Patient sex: F
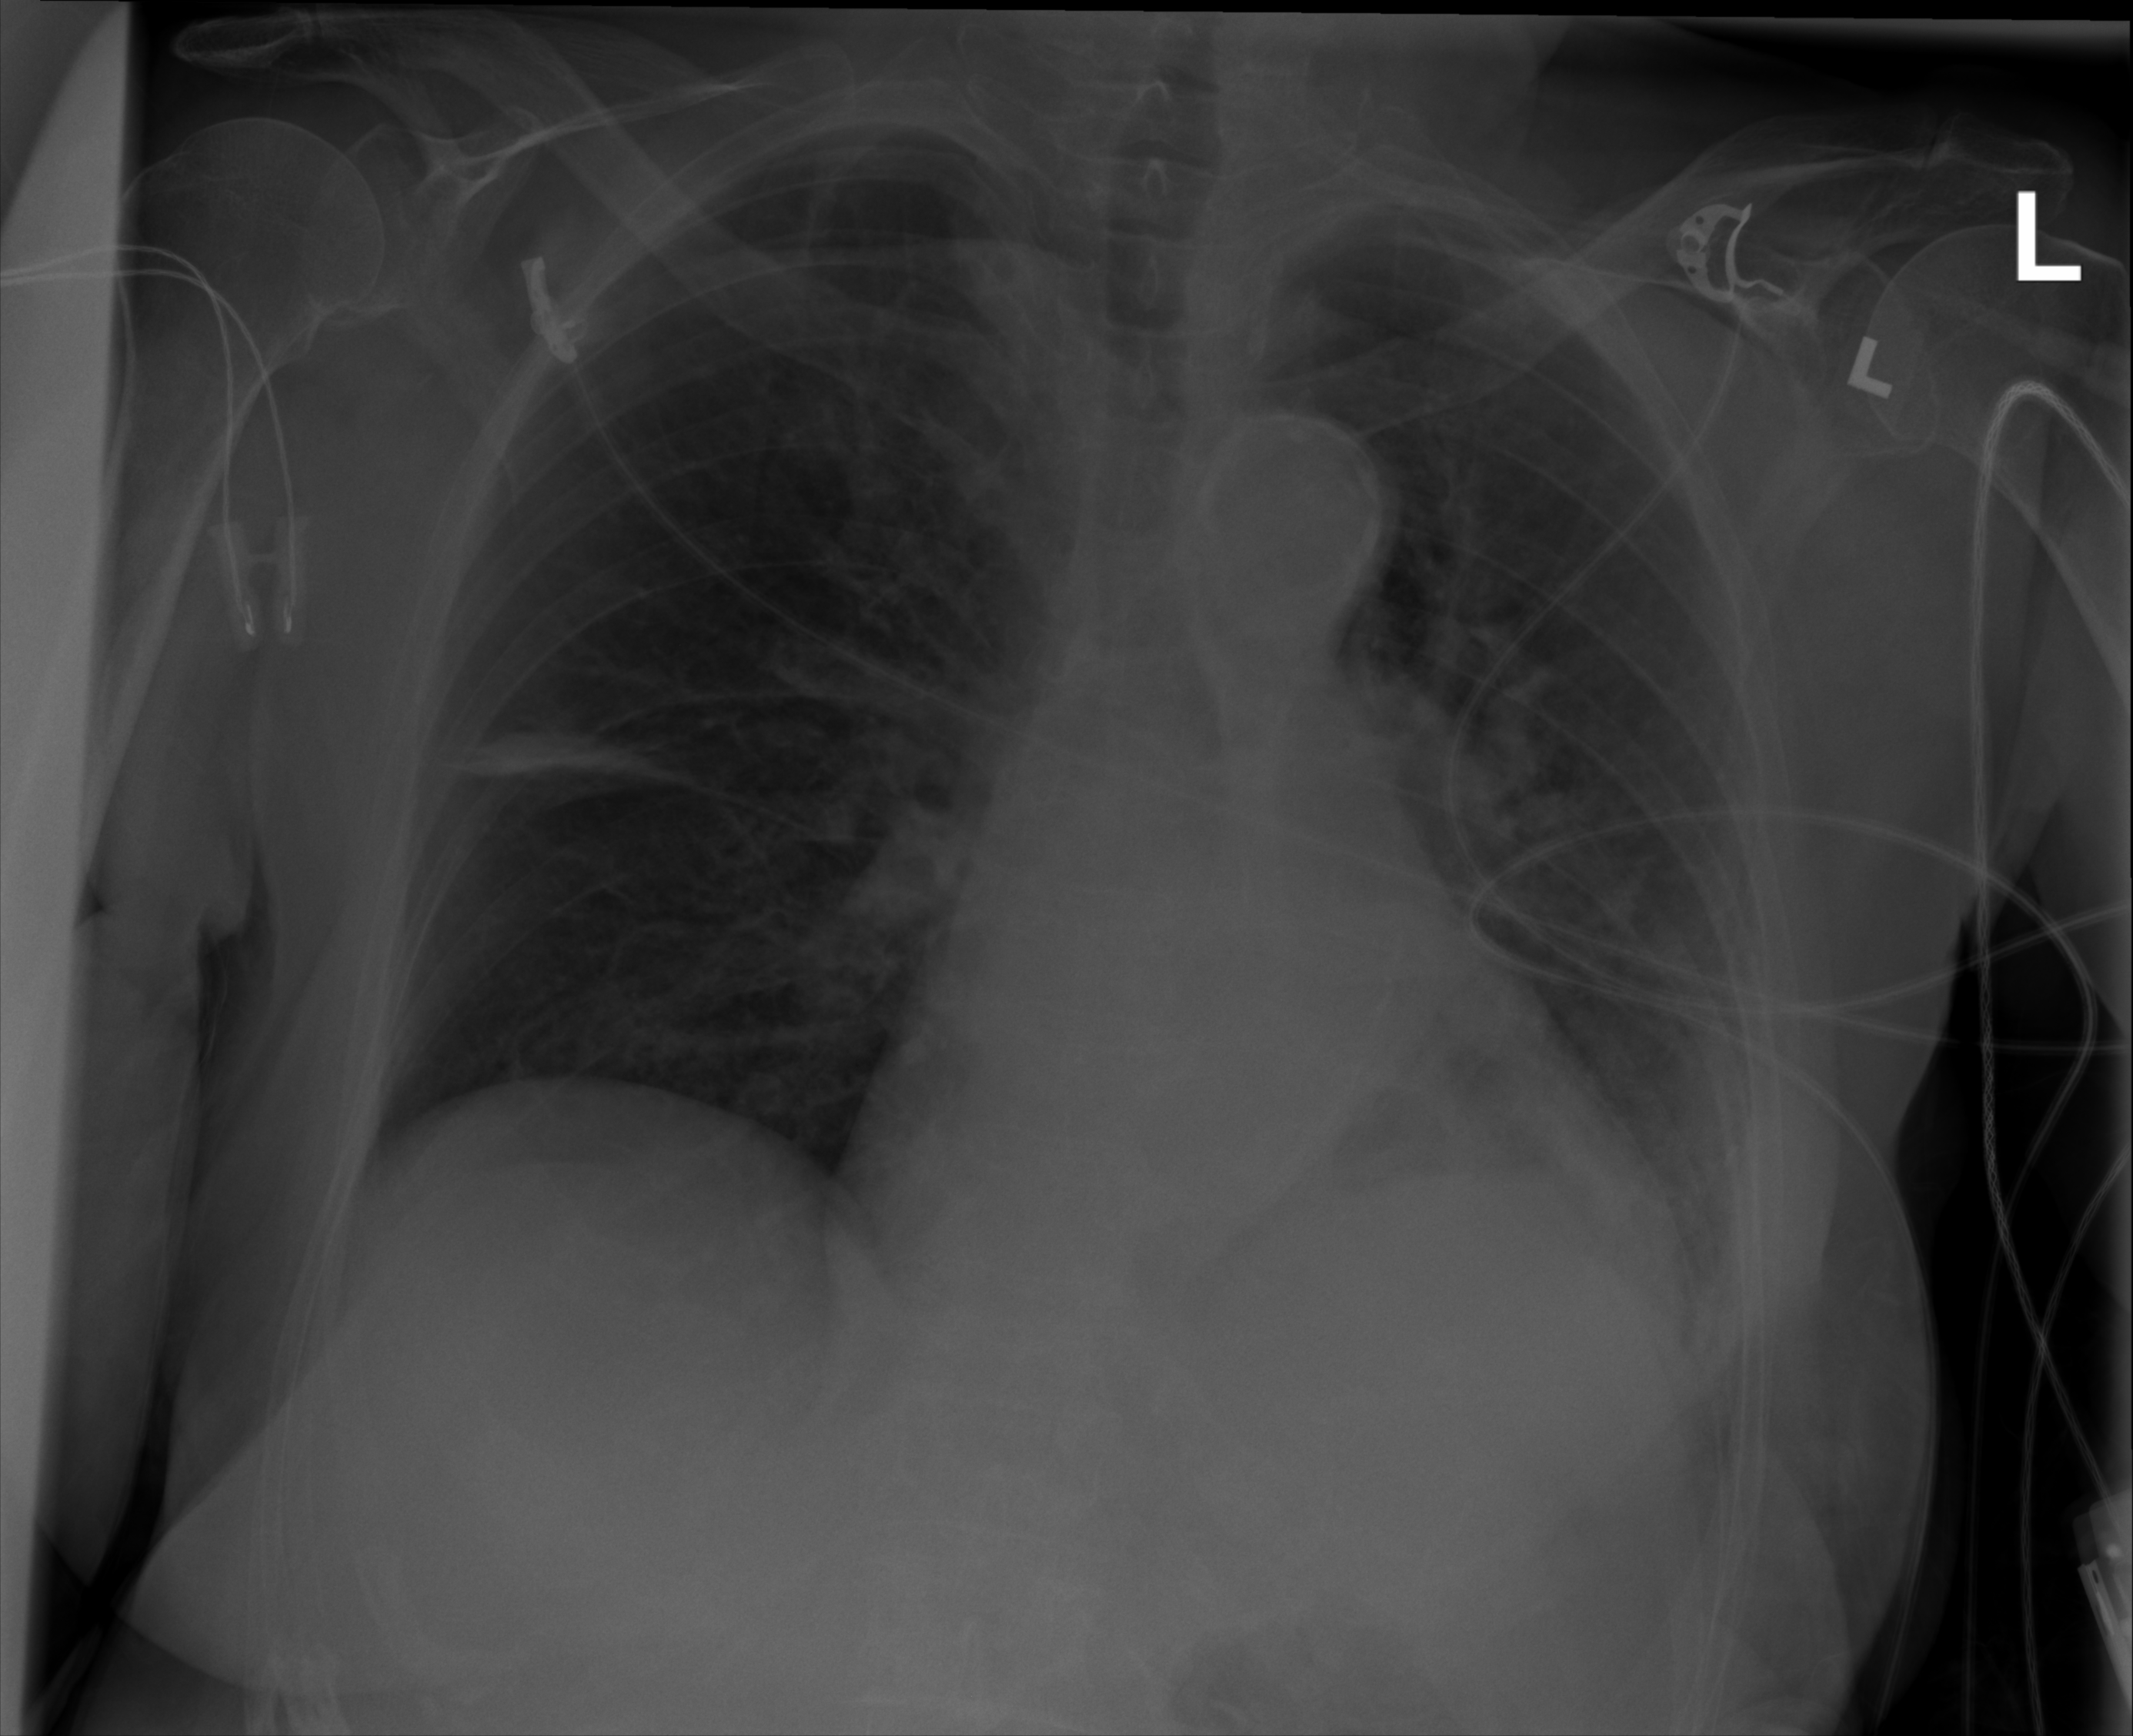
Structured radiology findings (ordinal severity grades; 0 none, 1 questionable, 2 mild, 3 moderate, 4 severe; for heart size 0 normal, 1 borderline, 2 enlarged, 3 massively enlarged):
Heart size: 1
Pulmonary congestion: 0
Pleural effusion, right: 2
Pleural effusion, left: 2
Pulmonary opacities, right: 0
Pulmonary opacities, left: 3
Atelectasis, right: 1
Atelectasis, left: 2